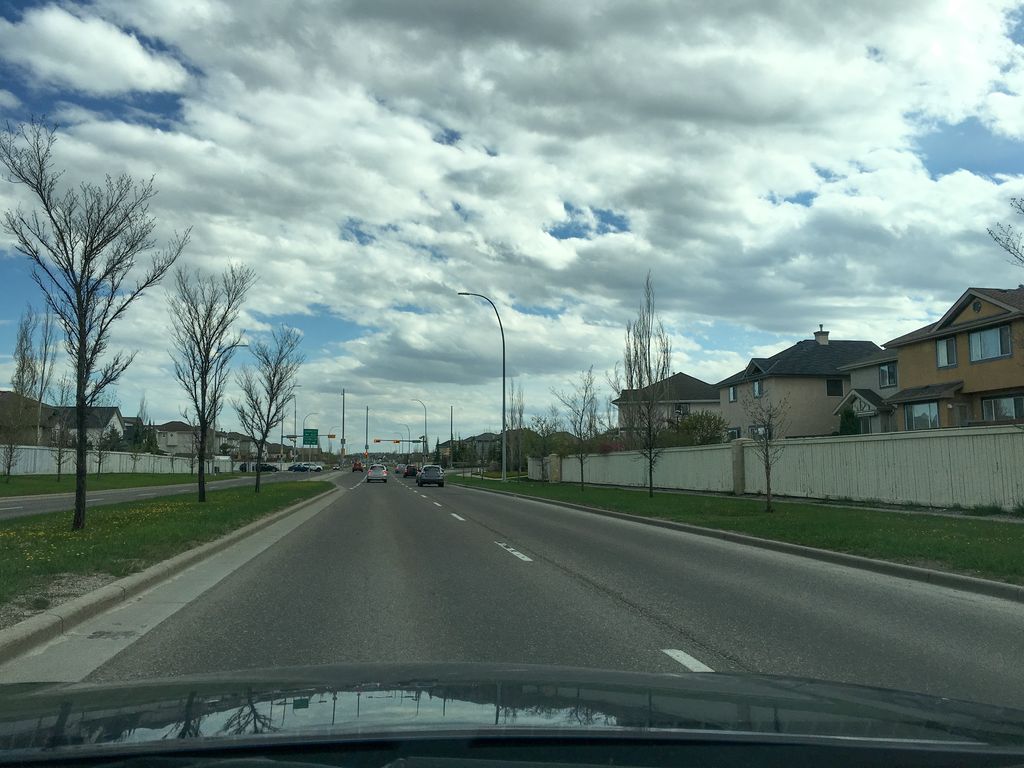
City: calgary